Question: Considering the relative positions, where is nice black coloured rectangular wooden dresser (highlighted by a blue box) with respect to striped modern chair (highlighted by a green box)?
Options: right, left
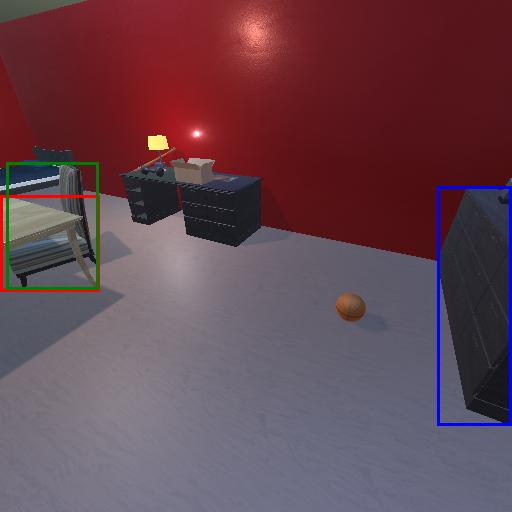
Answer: right